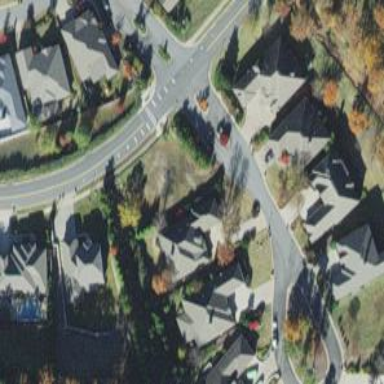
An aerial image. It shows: Residential road.